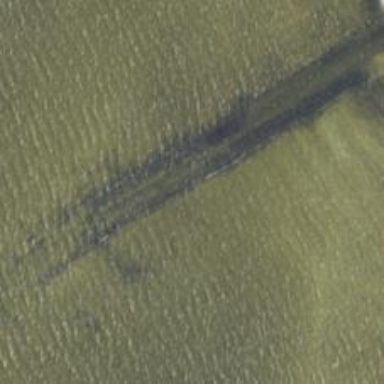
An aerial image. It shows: Breakwater structure.